Question: Database is not creating while running my WPF application. What's wrong with my code:

App.config
'''
<connectionStrings>
<add name="JanathaPOSConn"
connectionString="Server=.\SQLEXPRESS;Database=JanathaDb;Trusted_Connection=true"
providerName="System.Data.SqlClient" />
</connectionStrings>
'''
POCO class 1 :
'''
namespace JanathaPOS.Model
{
[Table("UserRoles")]
public class UserRole
{
[Key]
public string Id { get; set; }
[MaxLength(50)]
public string Name { get; set; }
[MaxLength(50)]
public string Description { get; set; }
}
}
'''
POCO class 2 :
'''
namespace JanathaPOS.Model
{
[Table("Users")]
public class User
{
[Key]
public string Id { get; set; }
[MaxLength(50)]
public string Name { get; set; }
}
}
'''
Context class :
'''
namespace JanathaPOS.Model
{
/// <summary>
///
/// </summary>
class JanathaPosDbContext : DbContext
{
private static JanathaPosDbContext _context;
/// <summary>
///
/// </summary>
/// <returns></returns>
public static JanathaPosDbContext GetContext()
{
if (_context == null)
{
_context = new JanathaPosDbContext();
}
return _context;
}
/// <summary>
///
/// </summary>
public JanathaPosDbContext() : base("JanathaPOSConn") { }
/// <summary>
///
/// </summary>
/// <param name="modelBuilder"></param>
protected override void OnModelCreating(DbModelBuilder modelBuilder)
{
modelBuilder.Entity<UserRole>();
modelBuilder.Entity<User>();
base.OnModelCreating(modelBuilder);
}
public DbSet<UserRole> UserRoles { get; set; }
public DbSet<User> Users { get; set; }
}
}
'''
XAML :
'''
namespace JanathaPOS
{
/// <summary>
/// Interaction logic for App.xaml
/// </summary>
public partial class App : Application
{
protected override void OnStartup(StartupEventArgs e)
{
Database.SetInitializer(new DropCreateDatabaseIfModelChanges<JanathaPosDbContext>());
base.OnStartup(e);
}
}
}
'''
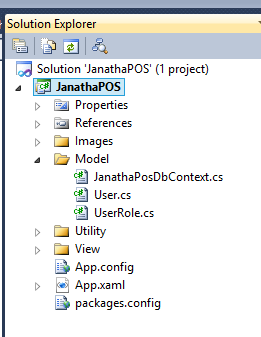
Answer: I don't see the context instantiated here. You have to create the context and try to access the data force the initialization:
'''
using ( var ctx = new JanathaPosDbContext() )
{
// access the data
var roles = ctx.UserRoles.ToList();
// or force the initialization
ctx.Database.Initialize( true );
}
'''